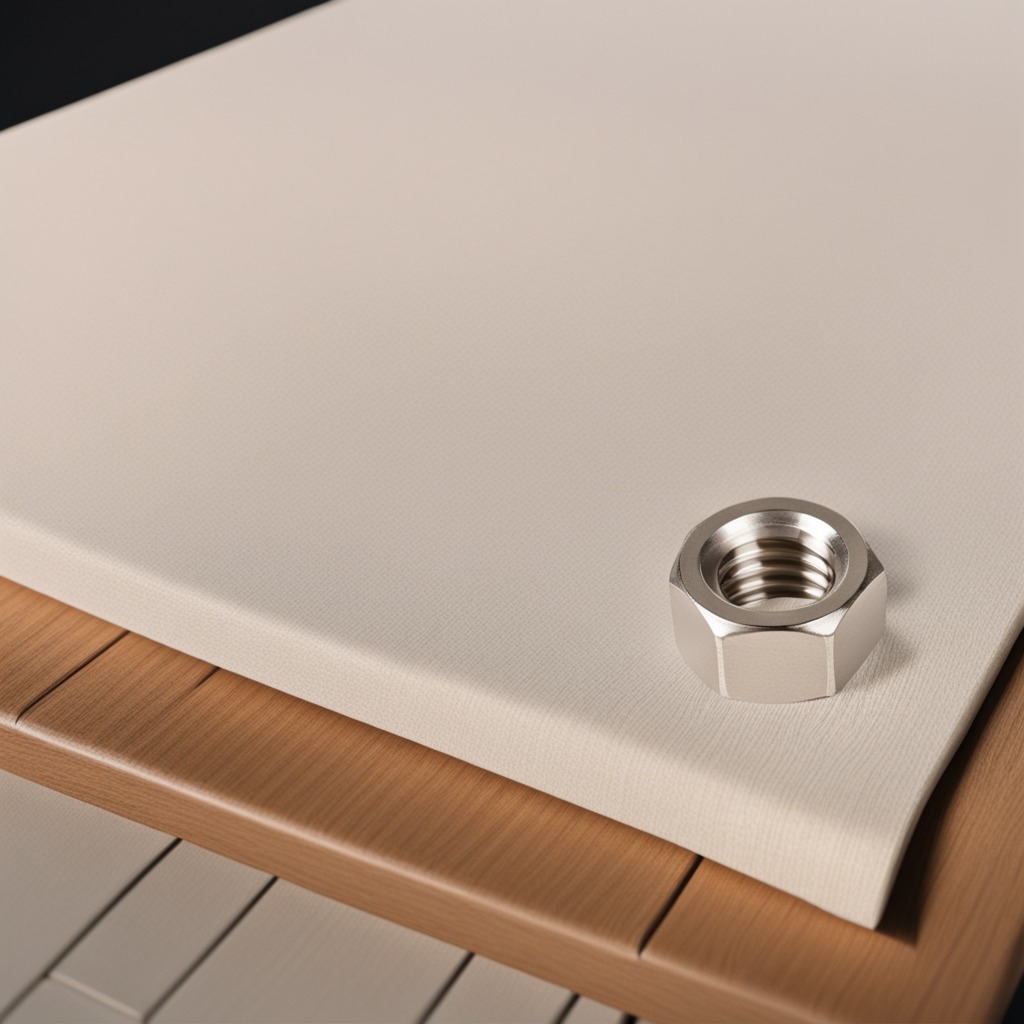
A metal nut lying on a wooden table in an outdoor workshop during daytime bright natural light soft shadows worn but beneath the cloth